Field crop: maize
Growth stage: 2
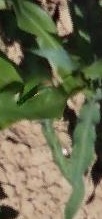
Species: maize